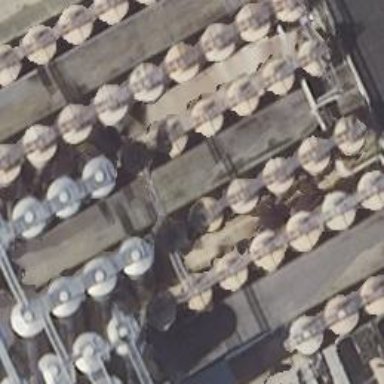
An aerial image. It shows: Storage tank with man-made structure.